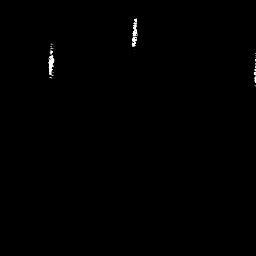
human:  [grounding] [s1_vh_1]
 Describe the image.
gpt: In the satellite image, there is  <ref>1 small ship </ref> <box>[[17, 17, 21, 32, 0]]</box> located at top left,  <ref>1 medium ship </ref> <box>[[50, 5, 55, 22, 0]]</box> located at top.